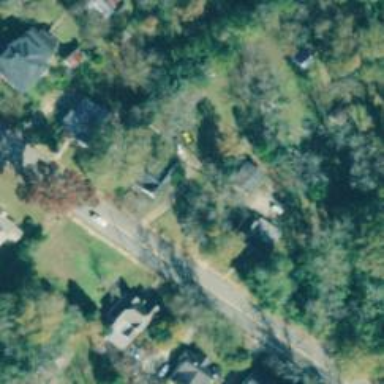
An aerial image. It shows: Driveway leading to service road.